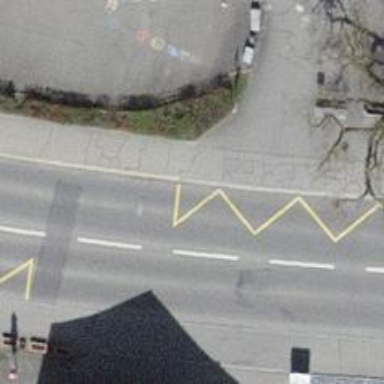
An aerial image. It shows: Bus stop with stop position for public transport.